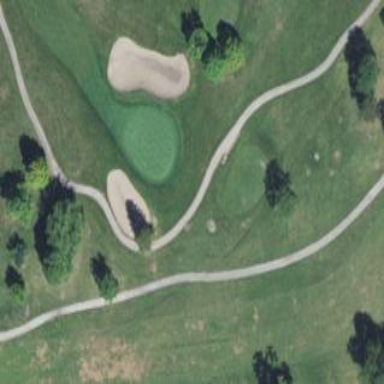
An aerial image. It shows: Well-maintained grassy area designated as golf fairway. It is part of golf sport facility.